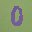
Label: 0